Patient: sex M, age 48
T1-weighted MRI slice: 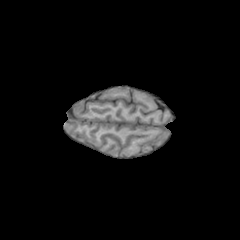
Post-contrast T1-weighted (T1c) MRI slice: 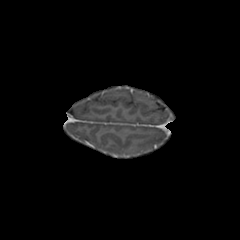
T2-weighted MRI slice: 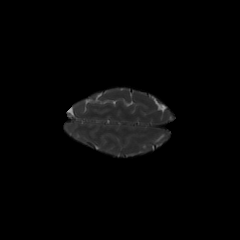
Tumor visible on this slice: yes
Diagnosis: Glioblastoma, IDH-wildtype
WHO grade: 4